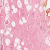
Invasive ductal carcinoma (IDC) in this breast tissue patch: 0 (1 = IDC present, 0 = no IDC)